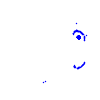
Particle: kaon